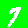
Digit: 7